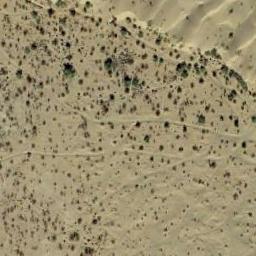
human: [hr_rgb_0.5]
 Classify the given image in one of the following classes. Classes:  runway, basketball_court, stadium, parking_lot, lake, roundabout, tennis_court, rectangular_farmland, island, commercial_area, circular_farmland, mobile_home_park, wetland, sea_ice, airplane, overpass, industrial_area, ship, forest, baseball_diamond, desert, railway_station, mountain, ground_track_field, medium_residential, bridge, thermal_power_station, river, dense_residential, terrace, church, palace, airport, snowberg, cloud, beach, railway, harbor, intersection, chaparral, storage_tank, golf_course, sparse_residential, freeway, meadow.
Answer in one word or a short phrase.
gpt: chaparral